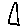
Label: triangle